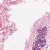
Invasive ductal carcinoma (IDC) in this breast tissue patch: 0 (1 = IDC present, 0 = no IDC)